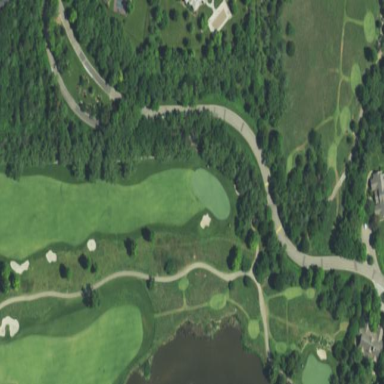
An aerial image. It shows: Golf rough area.